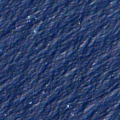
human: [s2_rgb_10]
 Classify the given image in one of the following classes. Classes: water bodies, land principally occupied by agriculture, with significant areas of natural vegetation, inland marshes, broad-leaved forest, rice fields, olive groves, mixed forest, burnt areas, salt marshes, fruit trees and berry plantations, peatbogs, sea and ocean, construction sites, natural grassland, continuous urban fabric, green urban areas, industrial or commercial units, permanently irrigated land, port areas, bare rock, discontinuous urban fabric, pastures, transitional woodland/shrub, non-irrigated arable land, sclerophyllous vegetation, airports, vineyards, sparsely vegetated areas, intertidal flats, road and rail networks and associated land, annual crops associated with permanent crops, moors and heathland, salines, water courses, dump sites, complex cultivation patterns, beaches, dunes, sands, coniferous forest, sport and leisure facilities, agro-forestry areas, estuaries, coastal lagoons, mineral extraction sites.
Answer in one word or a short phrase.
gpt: sea and ocean